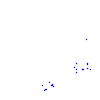
Particle: proton